Field crop: maize
Growth stage: 2
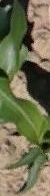
Species: maize